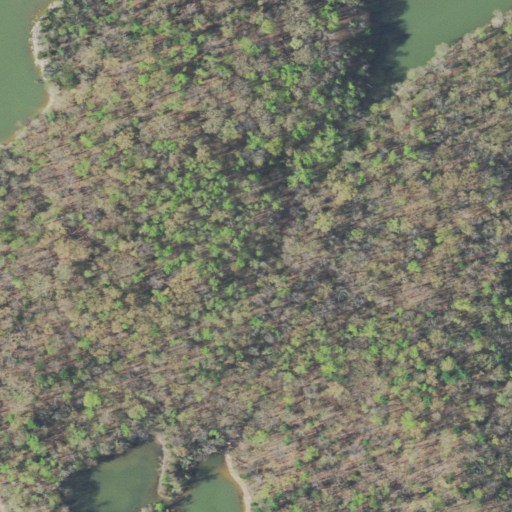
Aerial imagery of island in Tennessee named Goat Island containing deciduous forest, open water, mixed forest, herbaceous wetlands, and woody wetlands